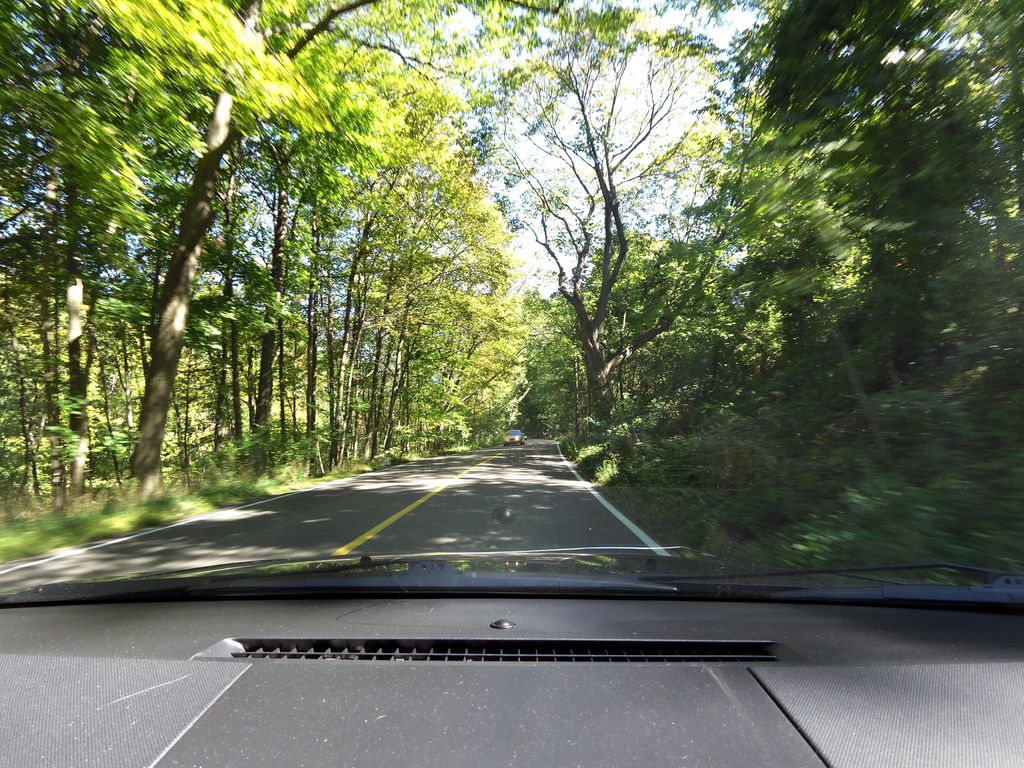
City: hamilton